Aerial crown-view tile of a tropical tree (Barro Colorado Island, Panama), acquired 20250414:
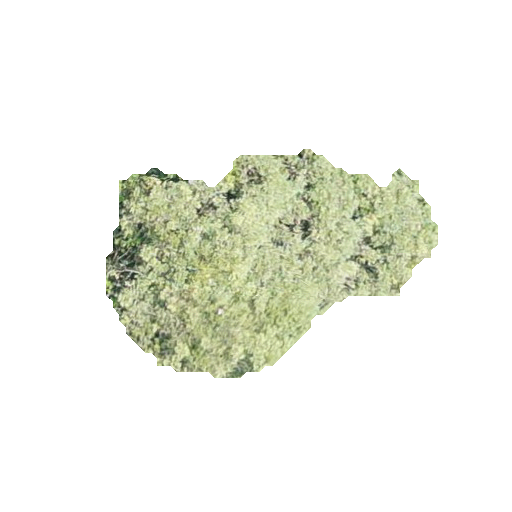
Species: Tabebuia rosea
GBIF accepted scientific name: Tabebuia rosea
Crown area: 75.817 m²